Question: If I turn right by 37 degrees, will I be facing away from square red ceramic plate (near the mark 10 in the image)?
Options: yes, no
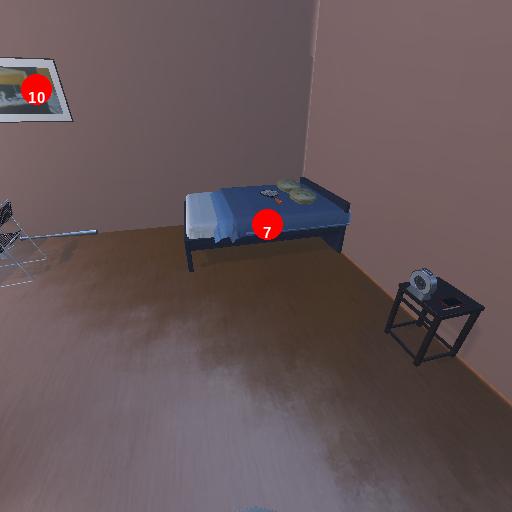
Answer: yes